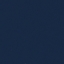
Land use / land cover class: SeaLake